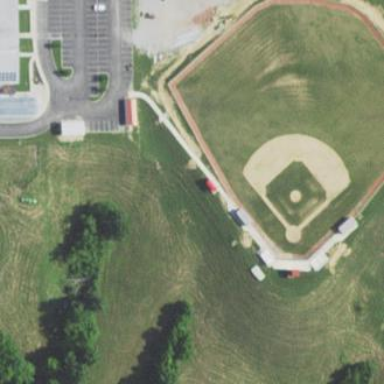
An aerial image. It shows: Baseball pitch for leisure and sports activities.